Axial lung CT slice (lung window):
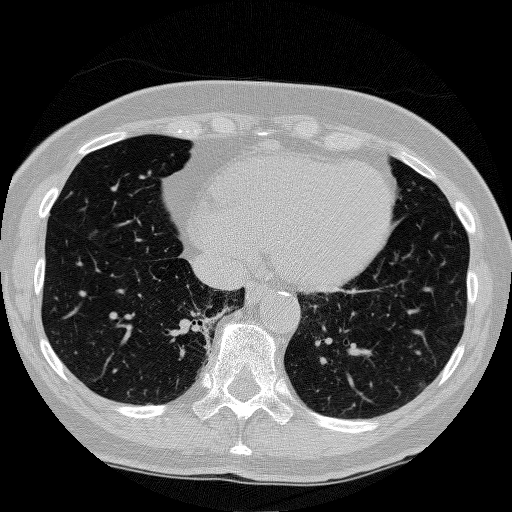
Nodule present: no